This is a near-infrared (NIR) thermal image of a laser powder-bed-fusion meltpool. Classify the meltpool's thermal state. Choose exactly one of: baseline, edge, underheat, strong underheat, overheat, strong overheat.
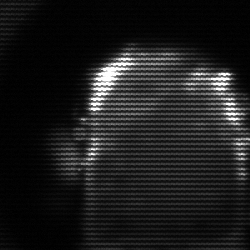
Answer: baseline